Question: Could I add a level selector for these trees created with d3.js?
<URL>
or
bl.ocks.org/mbostock/<PHONE>
Add a label on each level to get the level position or expand it.
Added a example picture.

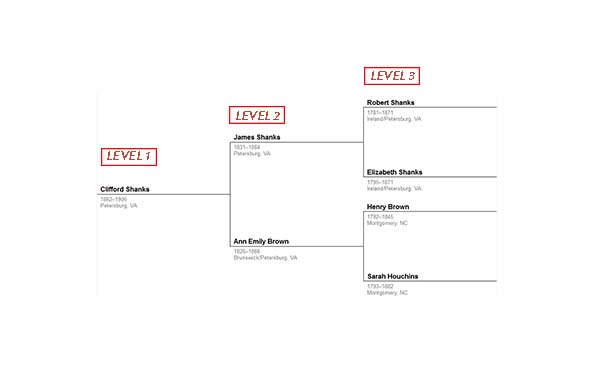
Answer: Taking the example here: <URL>
I would start by nesting the nodes by level:
'''
var nodesByLevel = d3.nest().key(function (d) {return d.depth}).entries(nodes);
'''
To add your boxes, do something like:
'''
svg.selectAll(".levelBox")
.data(nodesByLevel)
.enter() // one box per level
.append("text")
.attr("class","levelBox")
.attr("x", function (d) {return d.values[0].x}) //take the x of the first node in this layer
.text(function(d) {return d.key}) //the key from the nesting, i.e. the depth
.onclick(levelExpand); // click handler
'''
The above is just a skeleton, that should go into the 'update' function (you need to take care of the 'exit()' and 'update()' selections after adding the data, and any additional drawing features).
In 'levelExpand', you have access to the list of nodes for the box that is clicked (in 'd.values'). You can then go through the list, expand them, and then update the drawing
'''
function levelExpand(d) {
d.values.forEach(function (n) {n.children = n._children;}); //expand all nodes internally
update(root); //show the update
}
'''